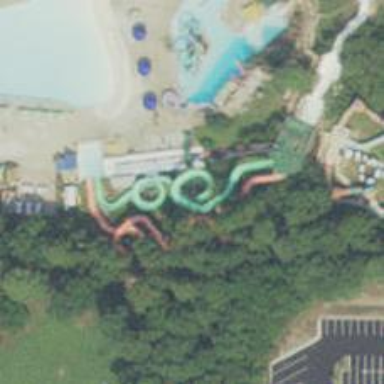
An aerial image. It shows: Water slide attraction.